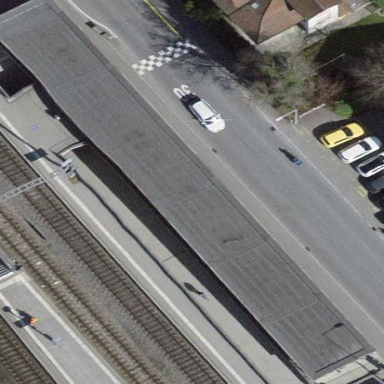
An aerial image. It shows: Bicycle parking area with stands located on the asphalt roof of building.